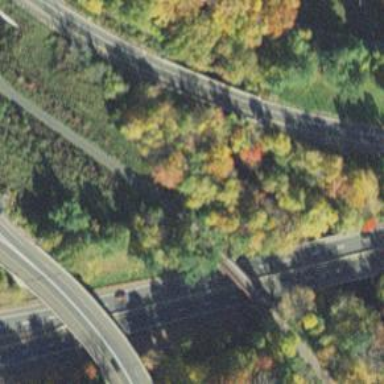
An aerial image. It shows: Abandoned railway bridge over cycleway road.